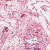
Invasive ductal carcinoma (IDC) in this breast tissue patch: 0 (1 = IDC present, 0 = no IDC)